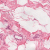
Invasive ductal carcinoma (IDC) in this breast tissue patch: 0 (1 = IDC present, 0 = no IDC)